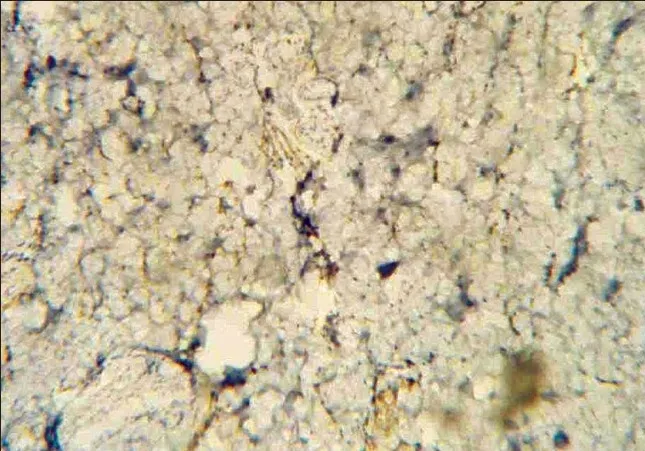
SMH IHC staining (magnification x400).
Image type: pathology (immunostaining)